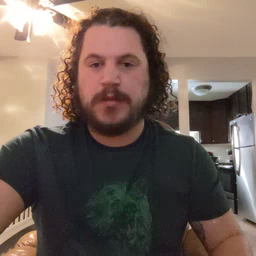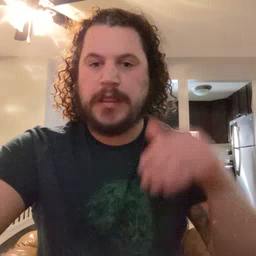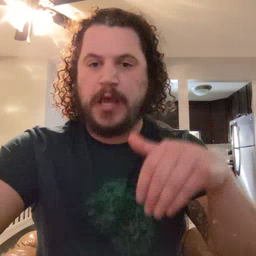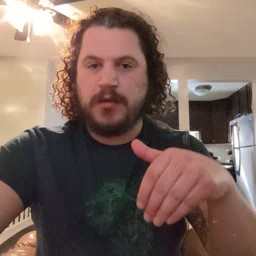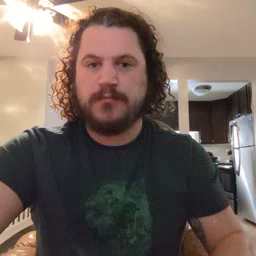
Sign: night